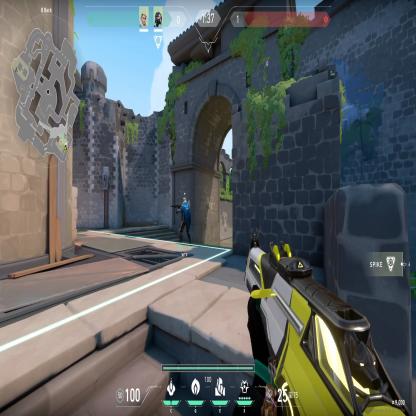
Label: teammate